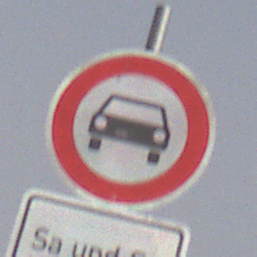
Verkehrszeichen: VerbotKraftwagen
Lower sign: ZeitangabenMitBeschraenkungAufWochentage8
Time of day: MorningAfternoon
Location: Outdoor (Nature)
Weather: PartlyCloudy
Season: NotSpecified
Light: Natural